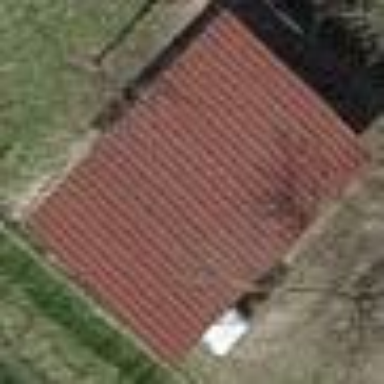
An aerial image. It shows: Shed.